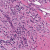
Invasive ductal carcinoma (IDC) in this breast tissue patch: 1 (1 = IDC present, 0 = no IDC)